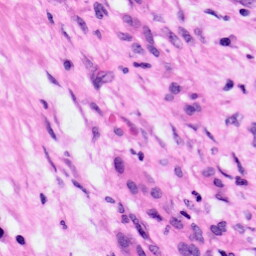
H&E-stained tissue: Pancreatic